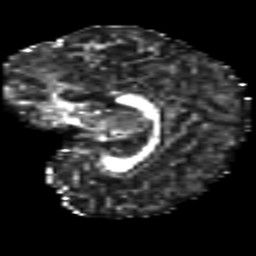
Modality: FA
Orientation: sagittal
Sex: female
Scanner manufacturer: siemens
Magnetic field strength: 3 T
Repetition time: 3.7 s
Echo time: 0.08 s